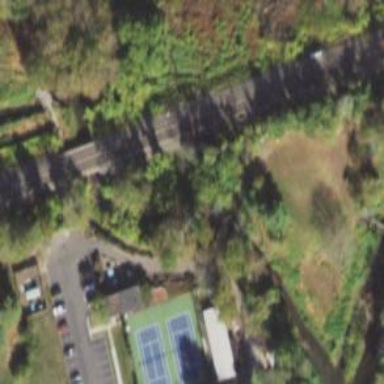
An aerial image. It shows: Footway bridge.